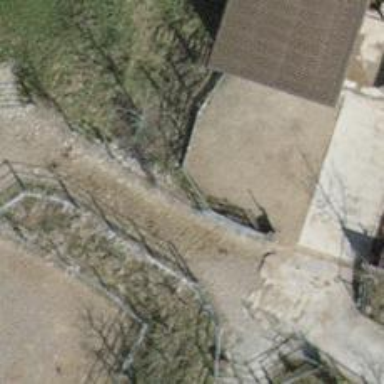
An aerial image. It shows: Fence.